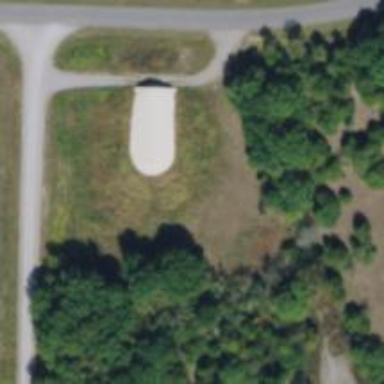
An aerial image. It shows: Military bunker for protection and defense.